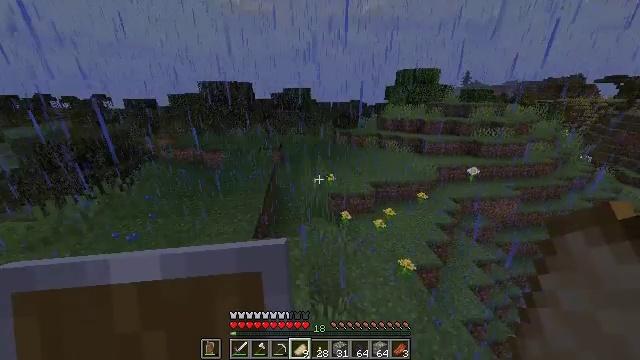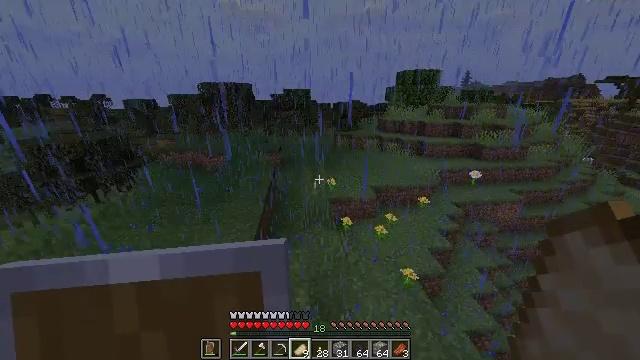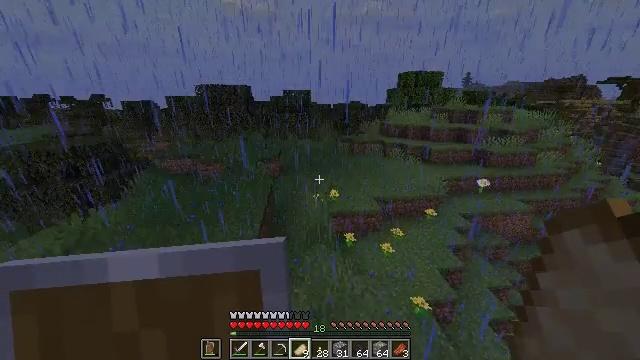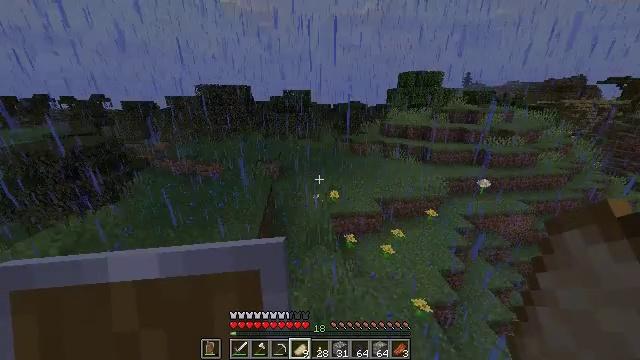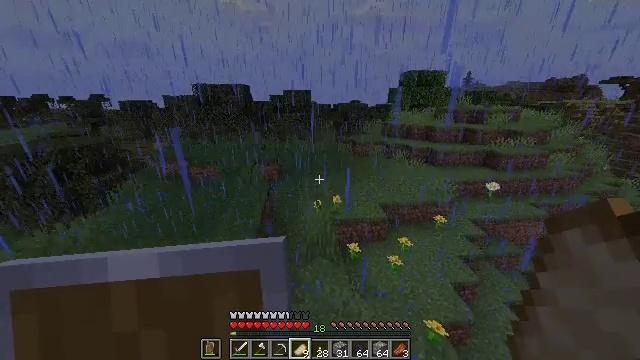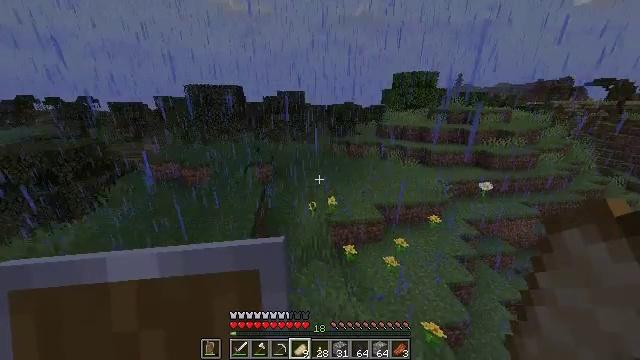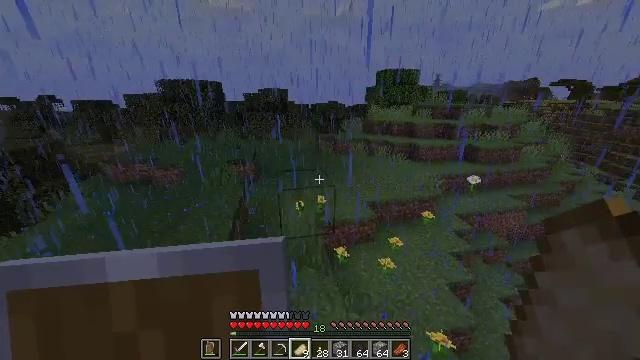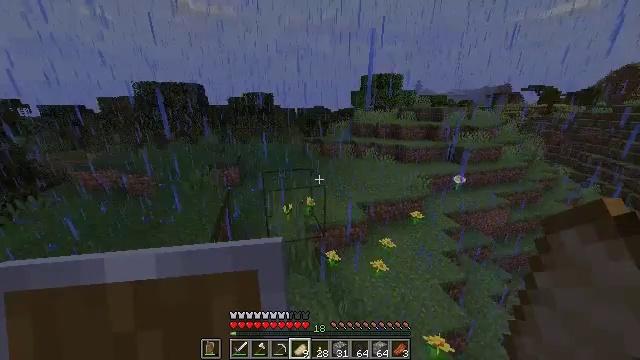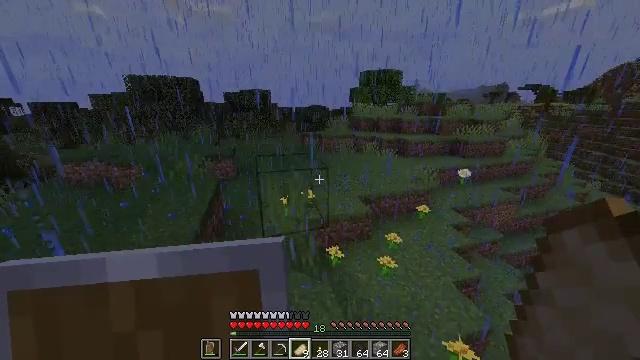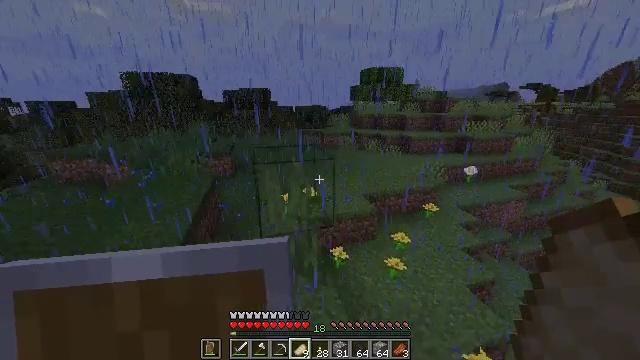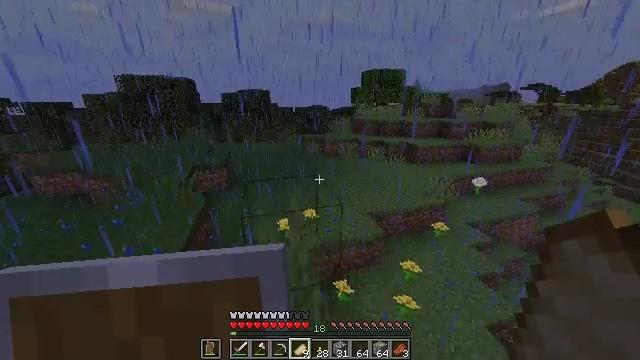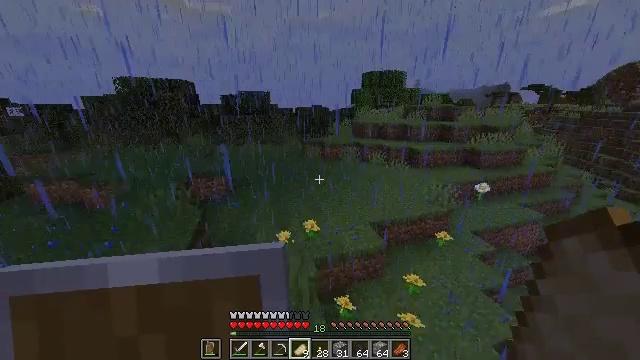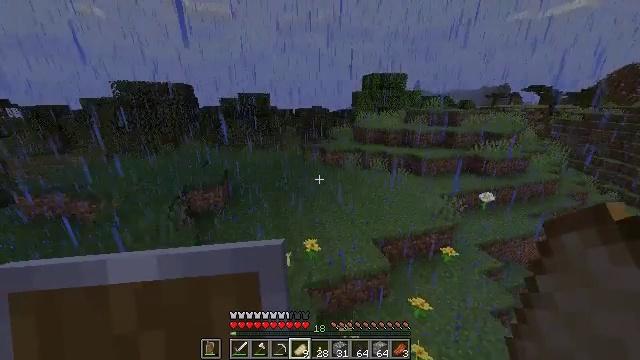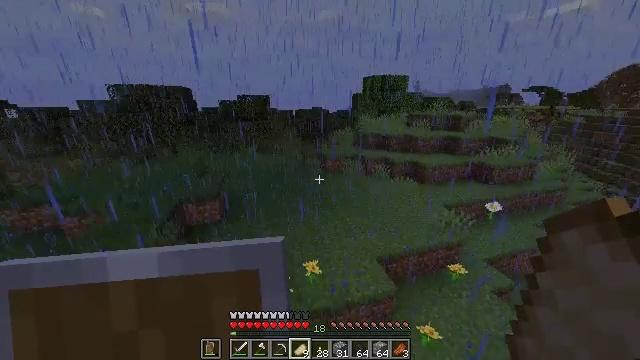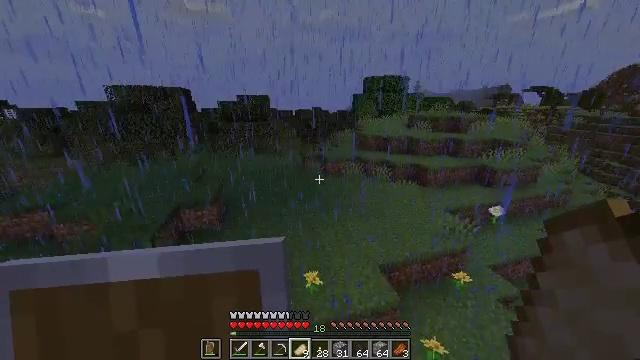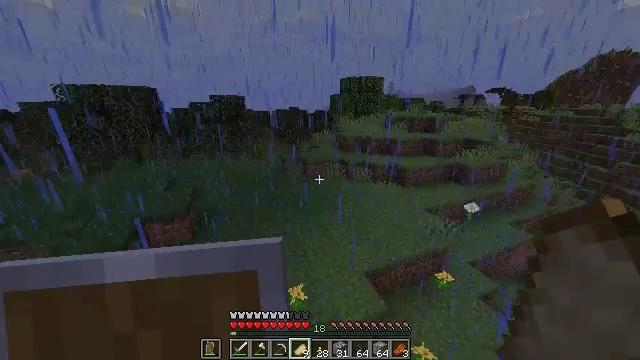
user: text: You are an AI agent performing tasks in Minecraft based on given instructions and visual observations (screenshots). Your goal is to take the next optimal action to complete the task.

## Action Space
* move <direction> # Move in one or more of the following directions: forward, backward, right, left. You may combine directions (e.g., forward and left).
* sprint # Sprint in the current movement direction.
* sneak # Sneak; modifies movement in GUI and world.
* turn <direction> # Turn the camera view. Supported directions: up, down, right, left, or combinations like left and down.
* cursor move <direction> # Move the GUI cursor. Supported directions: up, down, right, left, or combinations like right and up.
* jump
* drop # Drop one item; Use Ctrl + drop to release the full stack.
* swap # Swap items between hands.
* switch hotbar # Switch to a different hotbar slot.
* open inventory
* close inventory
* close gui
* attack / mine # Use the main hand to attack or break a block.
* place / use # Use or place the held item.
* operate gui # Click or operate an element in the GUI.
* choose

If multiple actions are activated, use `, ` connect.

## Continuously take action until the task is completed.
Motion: motion action
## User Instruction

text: Remove an apple from the inventory.
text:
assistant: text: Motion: move forward, jump
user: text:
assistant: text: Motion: move forward, jump
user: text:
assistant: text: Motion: move forward, jump
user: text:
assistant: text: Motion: move forward, jump
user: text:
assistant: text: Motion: move forward, turn right, jump
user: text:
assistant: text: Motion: move forward, turn right, jump
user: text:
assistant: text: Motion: move forward, turn right and up, jump
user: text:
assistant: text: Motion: move forward, jump
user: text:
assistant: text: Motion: move forward, jump
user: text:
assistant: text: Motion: move forward, jump
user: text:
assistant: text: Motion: move forward, jump
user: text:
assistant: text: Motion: move forward, jump
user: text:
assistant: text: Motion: move forward, jump
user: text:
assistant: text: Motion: move forward, jump
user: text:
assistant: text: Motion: move forward, turn right, jump
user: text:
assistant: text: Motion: move forward, turn right, jump
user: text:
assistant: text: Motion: move forward, turn right and up, jump
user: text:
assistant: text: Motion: move forward, turn right, jump
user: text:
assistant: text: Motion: move forward, jump
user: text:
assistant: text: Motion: move forward, jump
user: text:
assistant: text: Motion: move forward, jump
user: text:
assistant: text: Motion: move forward, jump
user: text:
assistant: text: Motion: move forward, turn right, jump
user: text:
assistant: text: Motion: move forward, turn right, jump
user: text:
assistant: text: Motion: move forward, jump
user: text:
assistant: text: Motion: move forward, turn right and up, jump
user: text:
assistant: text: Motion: move forward, turn right and up, jump
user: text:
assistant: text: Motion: move forward, turn right, jump
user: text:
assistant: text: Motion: move forward
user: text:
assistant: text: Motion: move forward